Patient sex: M
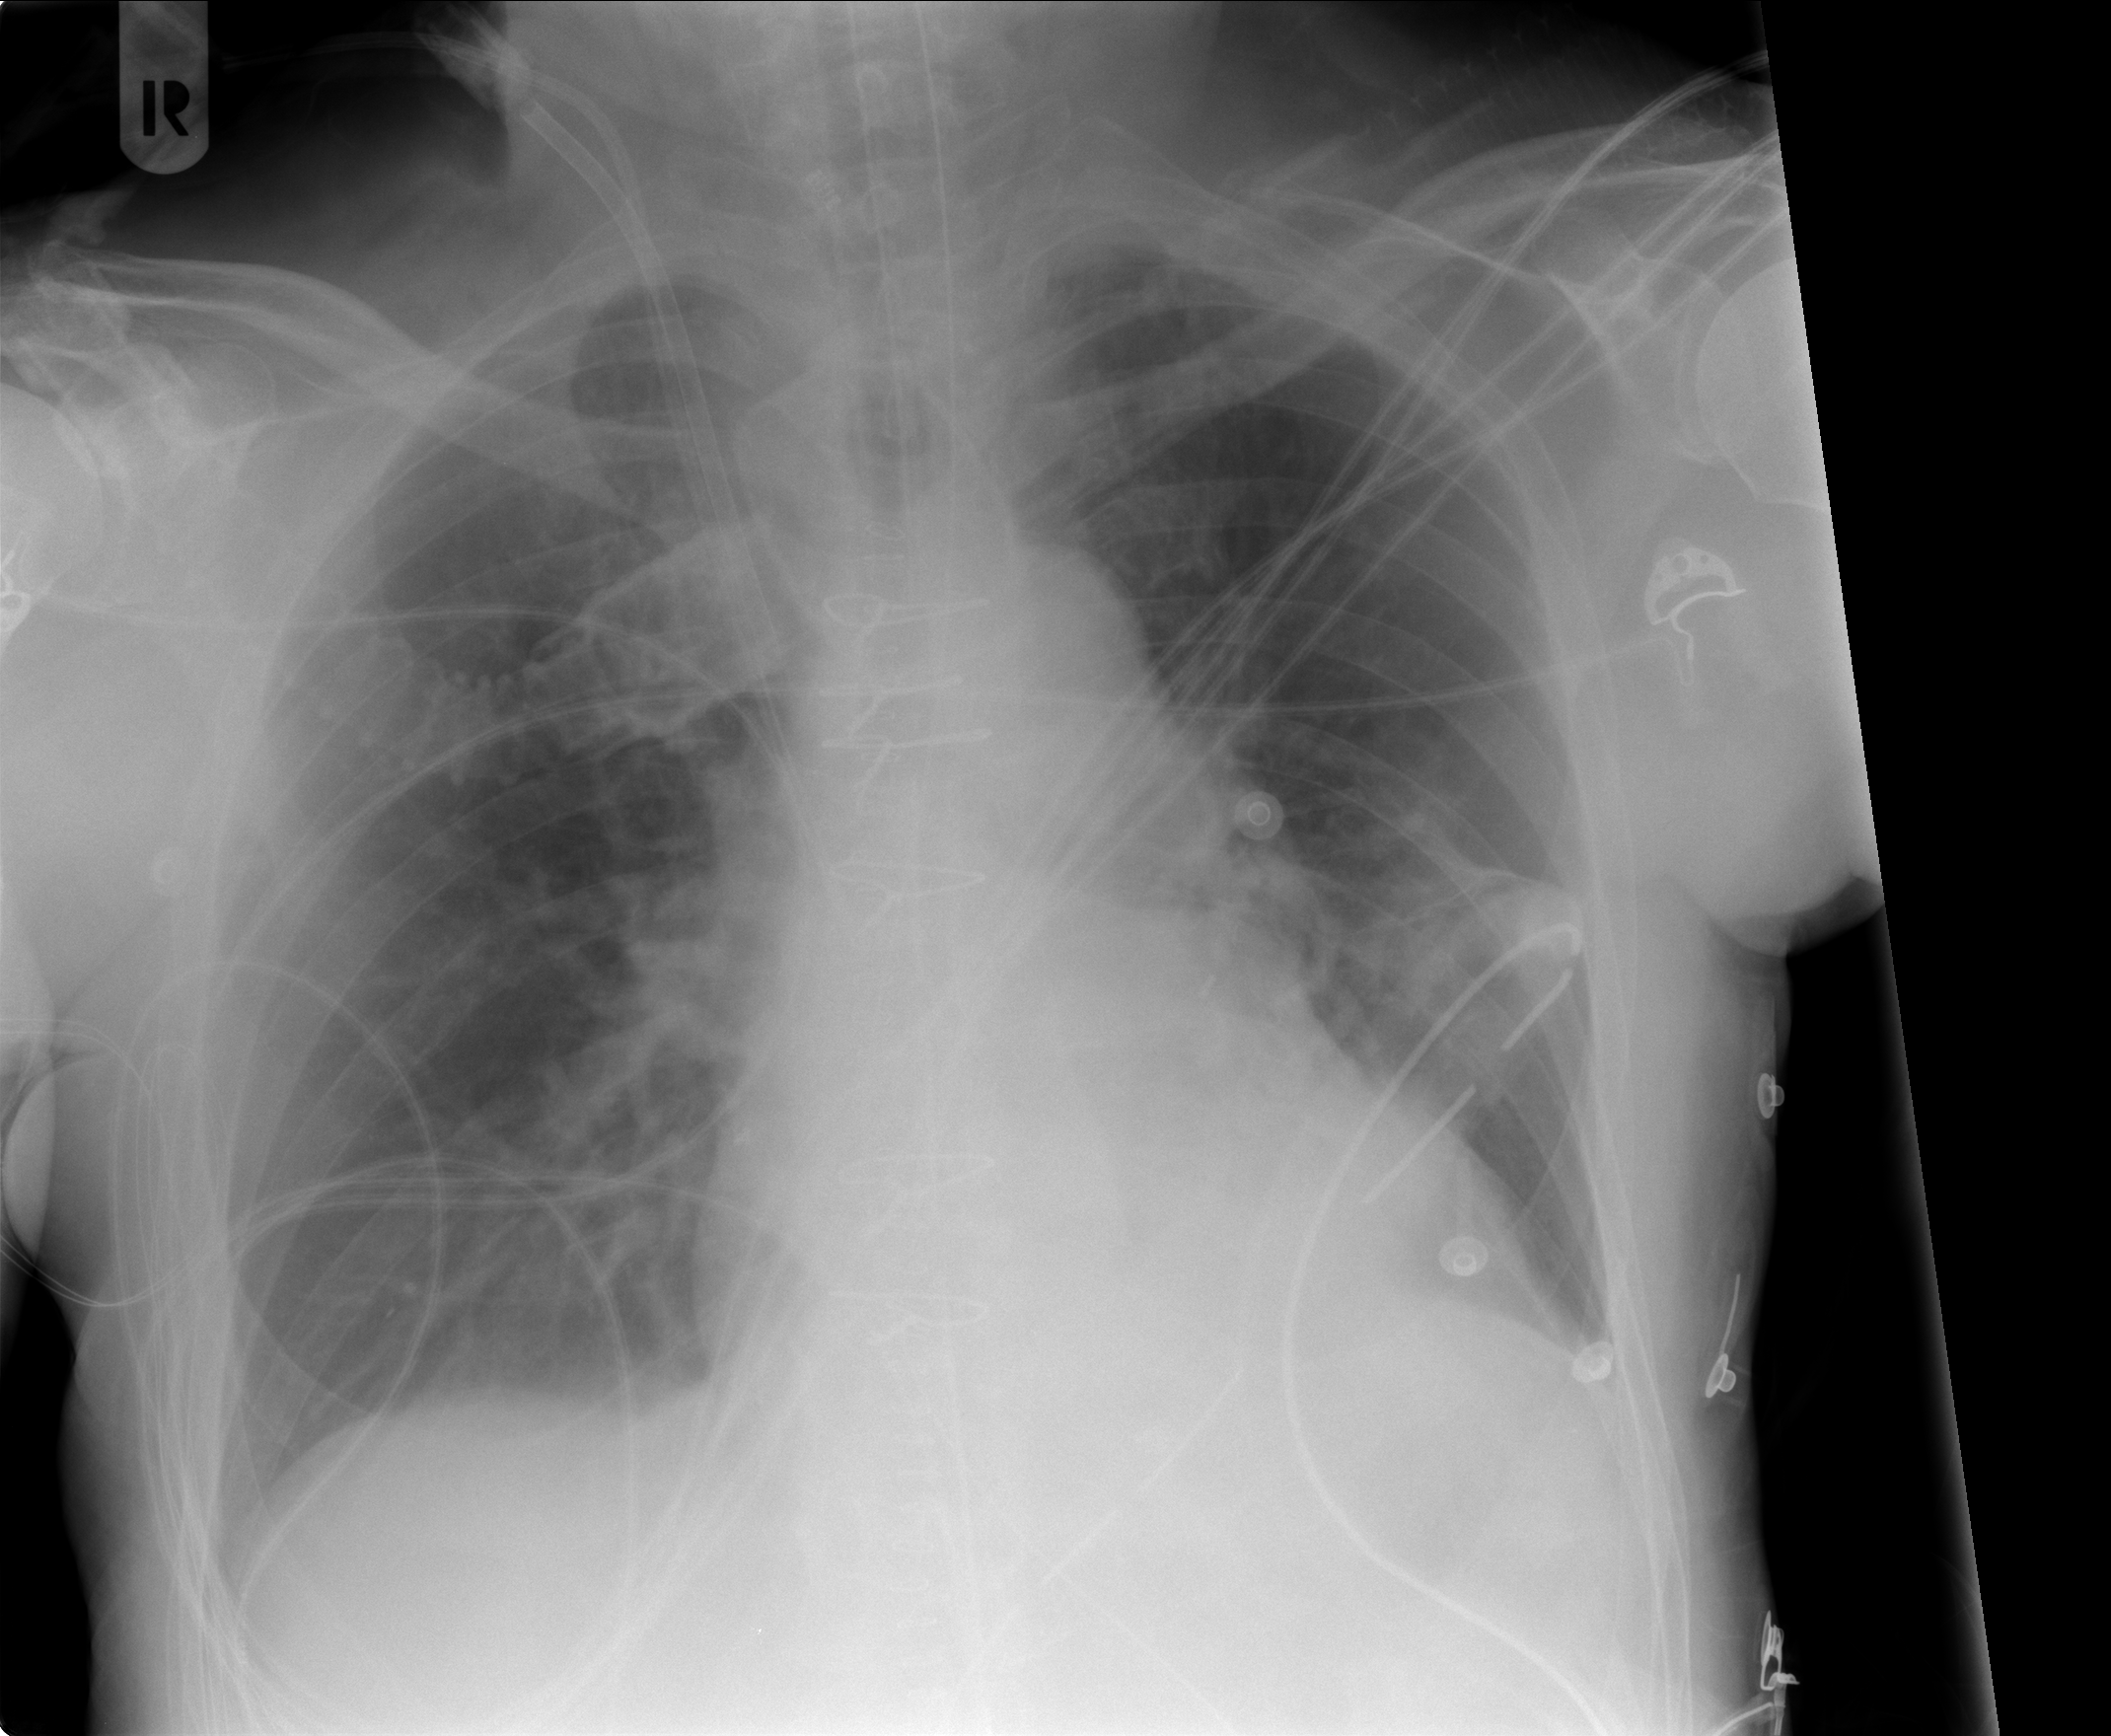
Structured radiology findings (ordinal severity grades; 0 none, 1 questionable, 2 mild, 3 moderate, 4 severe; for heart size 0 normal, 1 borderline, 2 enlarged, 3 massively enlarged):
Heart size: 0
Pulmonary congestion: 2
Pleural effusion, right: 0
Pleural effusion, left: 0
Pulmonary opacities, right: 0
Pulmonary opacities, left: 0
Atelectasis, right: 0
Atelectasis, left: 2